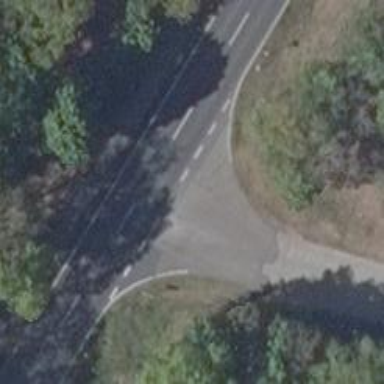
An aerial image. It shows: Asphalt path.